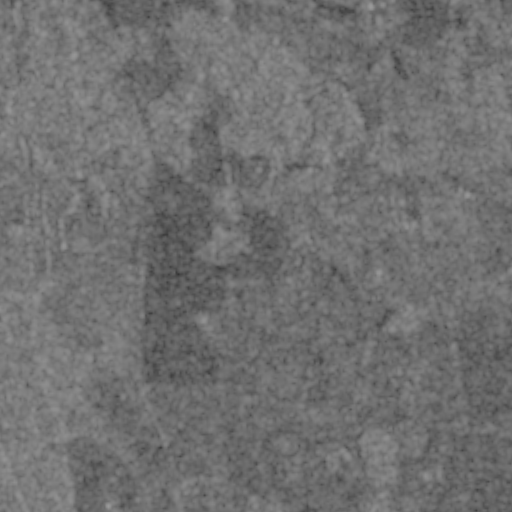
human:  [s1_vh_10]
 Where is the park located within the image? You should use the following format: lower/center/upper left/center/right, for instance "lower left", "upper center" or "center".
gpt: The park is located in the center right of the image.
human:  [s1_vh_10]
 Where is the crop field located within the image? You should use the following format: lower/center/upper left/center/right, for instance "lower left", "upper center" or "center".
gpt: There is no crop field in the image.

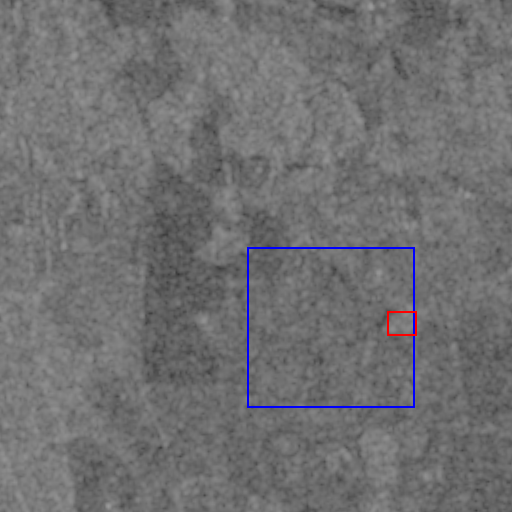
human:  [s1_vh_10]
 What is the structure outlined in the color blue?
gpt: The structure outlined in blue is a crop field.
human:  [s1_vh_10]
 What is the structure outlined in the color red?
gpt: The structure outlined in red is a park.
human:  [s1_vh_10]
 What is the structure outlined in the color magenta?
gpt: There is no magenta outline.